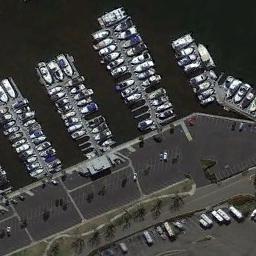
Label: harbor